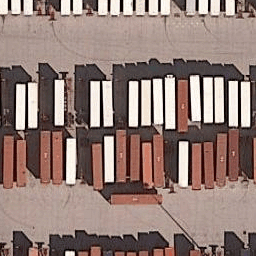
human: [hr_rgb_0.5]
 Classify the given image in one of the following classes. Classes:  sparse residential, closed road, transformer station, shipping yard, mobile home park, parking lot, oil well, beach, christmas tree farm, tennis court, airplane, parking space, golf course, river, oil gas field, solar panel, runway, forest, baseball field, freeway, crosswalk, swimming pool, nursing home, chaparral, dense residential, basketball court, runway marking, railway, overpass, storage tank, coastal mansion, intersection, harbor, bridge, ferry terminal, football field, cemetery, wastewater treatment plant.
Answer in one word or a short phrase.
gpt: shipping yard